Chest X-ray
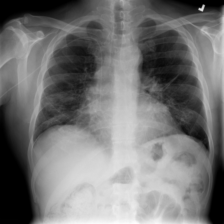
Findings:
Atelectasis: negative
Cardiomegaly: negative
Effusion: negative
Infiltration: positive
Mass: negative
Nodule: positive
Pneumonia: negative
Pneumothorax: negative
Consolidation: negative
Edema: negative
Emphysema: negative
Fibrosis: negative
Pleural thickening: negative
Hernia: negative